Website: apple
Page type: payment
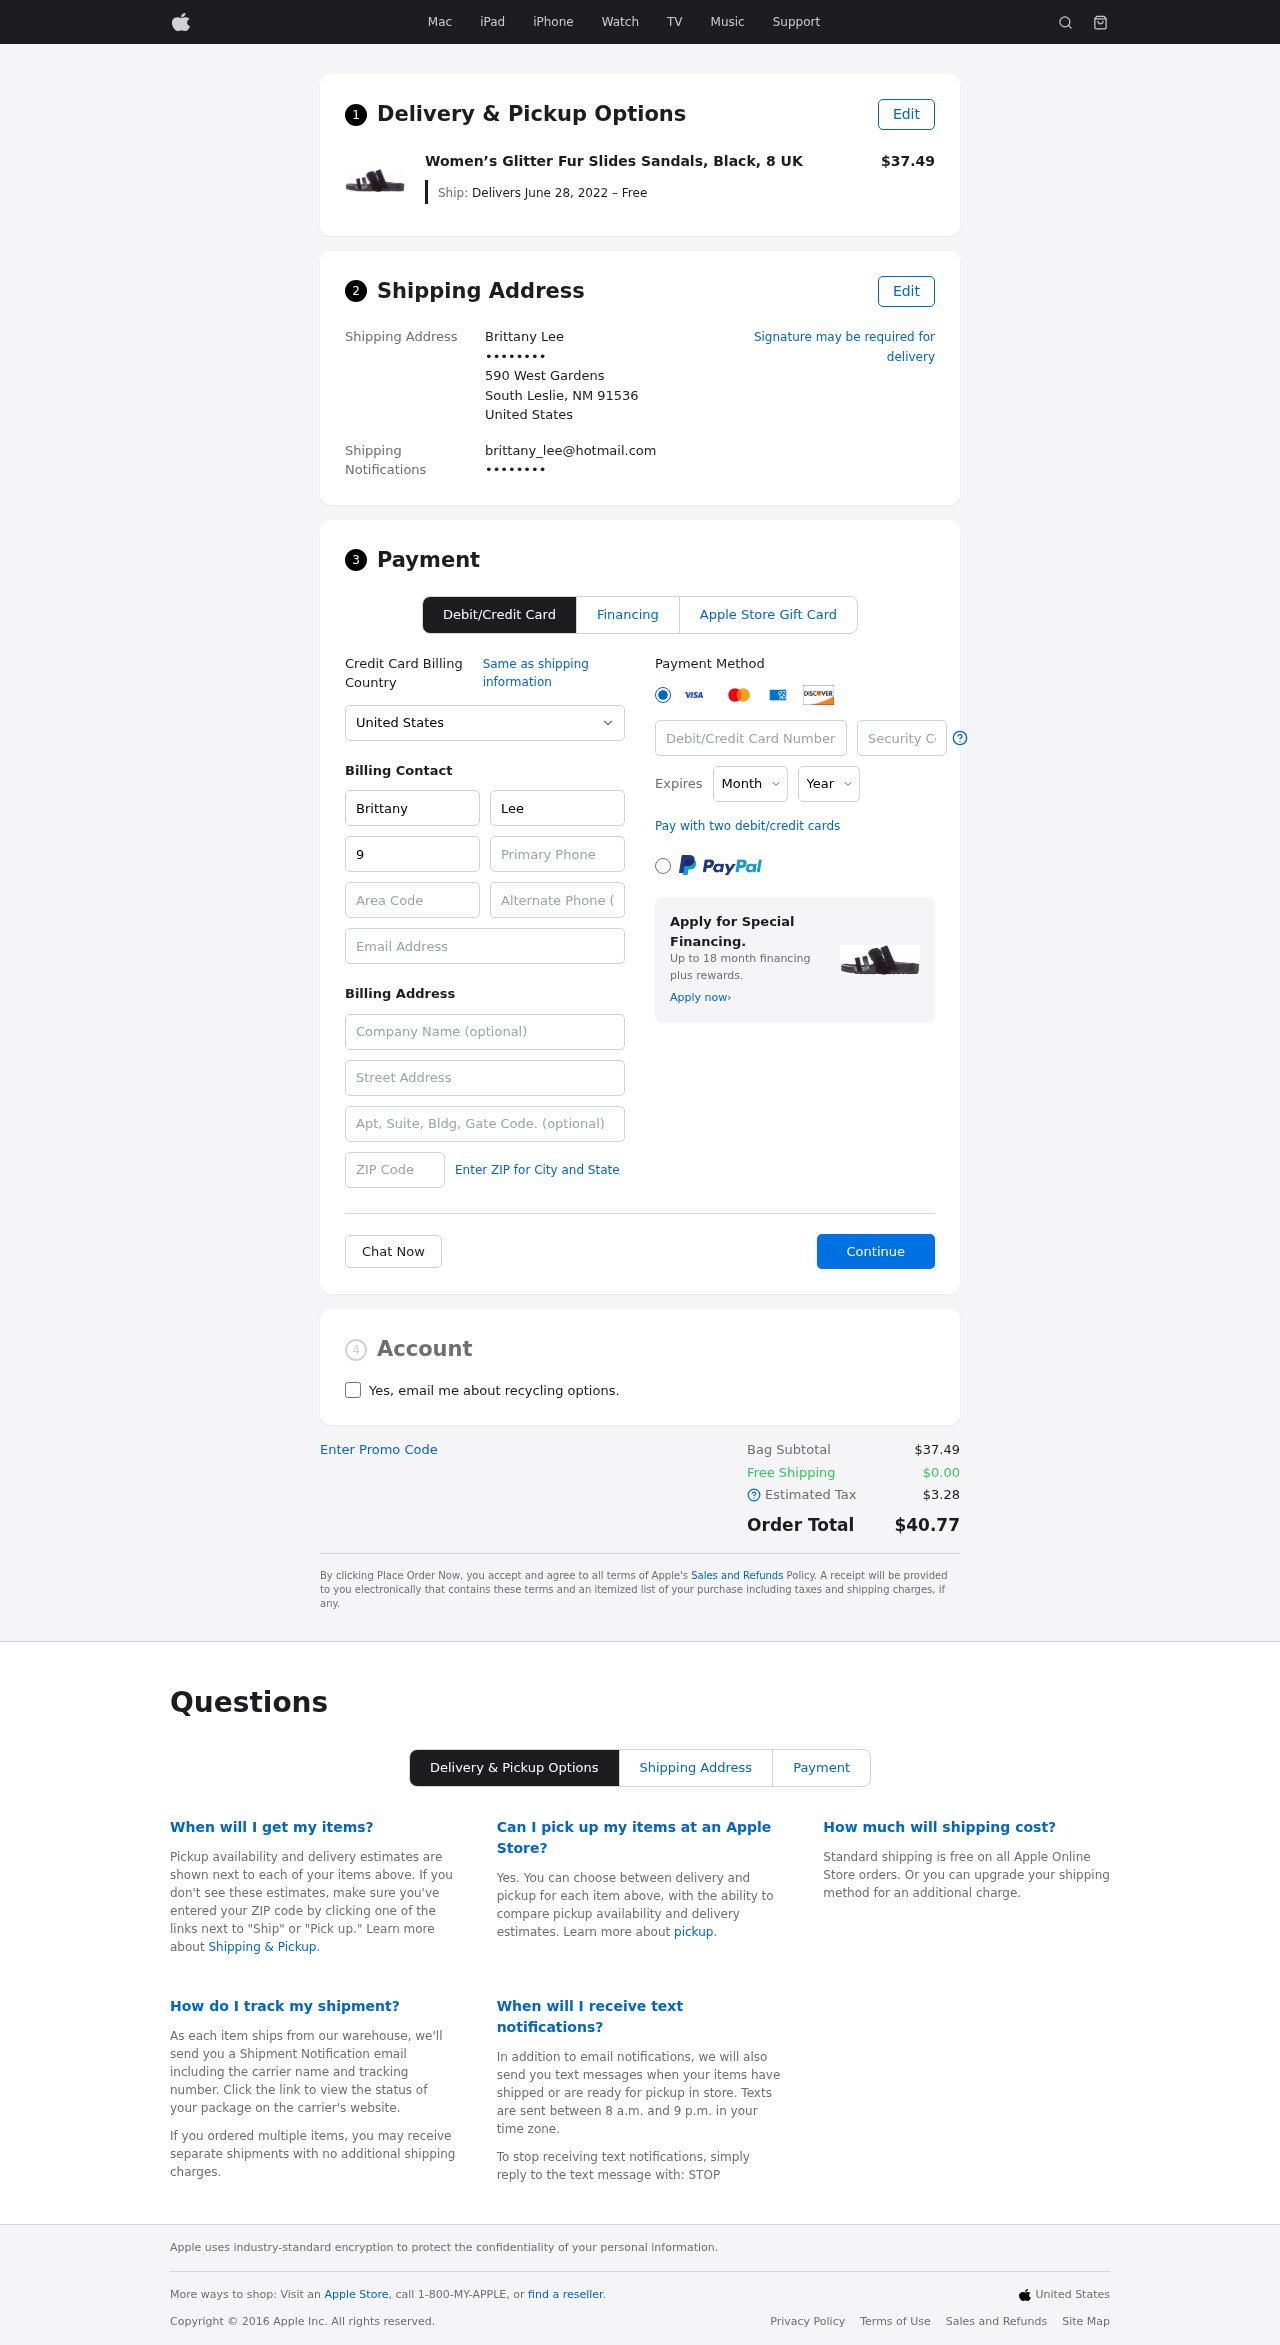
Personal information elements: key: PII_CARD_CVV
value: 760
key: PII_CARD_EXPIRY_MONTH
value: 02
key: PII_CARD_EXPIRY_YEAR
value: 26
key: PII_CARD_NUMBER
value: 2720 2075 2362 3680
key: PII_CITY_STATE_ZIP
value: South Leslie, NM 91536
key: PII_COMPANY
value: Wilson Group
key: PII_COUNTRY
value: United States
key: PII_EMAIL
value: brittany_lee@hotmail.com
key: PII_EMAIL2
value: brittany_lee@hotmail.com
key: PII_FIRSTNAME
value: Brittany
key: PII_FULLNAME
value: Brittany Lee
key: PII_LASTNAME
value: Lee
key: PII_PHONE3
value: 9476869862
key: PII_PHONE_ALT
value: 4666194115
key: PII_PHONE_ALT_AREA
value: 466
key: PII_PHONE_AREA
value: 947
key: PII_POSTCODE2
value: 14390
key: PII_SECURITY_CODE
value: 66238
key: PII_STREET
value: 590 West Gardens
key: PII_STREET2
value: Apt. 410
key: PII_PHONE
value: ••••••••
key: PII_PHONE2
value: ••••••••
Product elements: key: PRODUCT1_NAME
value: Women’s Glitter Fur Slides Sandals, Black, 8 UK
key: PRODUCT1_PRICE
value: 37.49
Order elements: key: ORDER_DELIVERY_DATE
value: Delivers June 28, 2022 – Free
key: ORDER_SUBTOTAL
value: $37.49
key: ORDER_SHIPPING_COST
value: $0.00
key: ORDER_TAX
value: $3.28
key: ORDER_TOTAL
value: $40.77